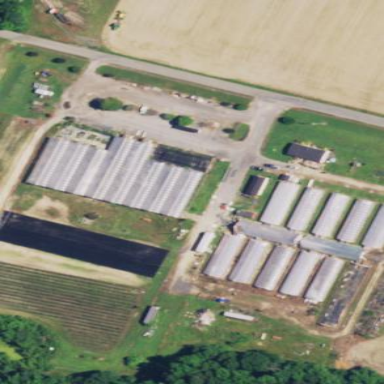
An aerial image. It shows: Area dedicated to greenhouse horticulture.